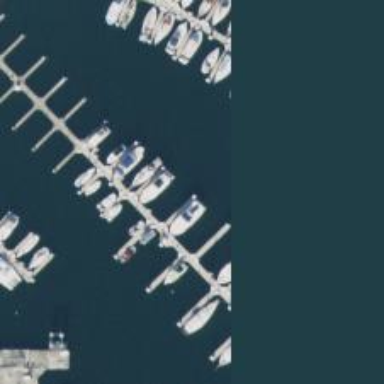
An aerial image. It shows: Pier with mooring facilities.